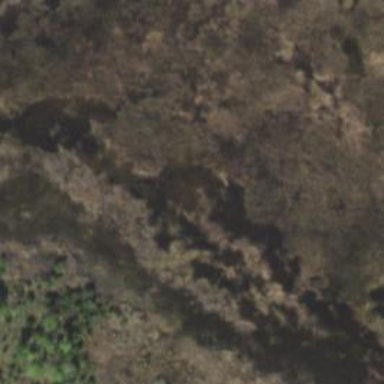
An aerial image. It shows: Marsh wetland.